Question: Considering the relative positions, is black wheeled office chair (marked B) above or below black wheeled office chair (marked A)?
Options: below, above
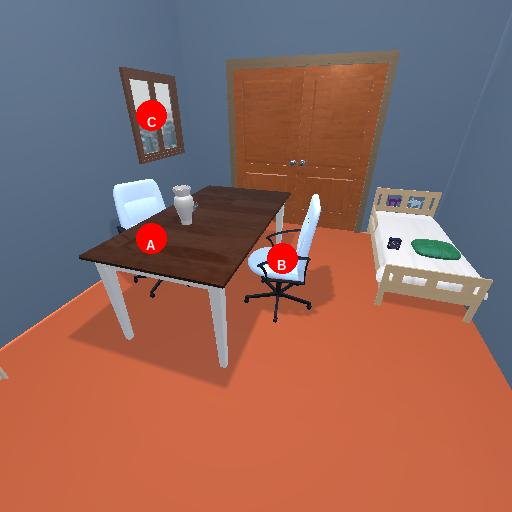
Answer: below